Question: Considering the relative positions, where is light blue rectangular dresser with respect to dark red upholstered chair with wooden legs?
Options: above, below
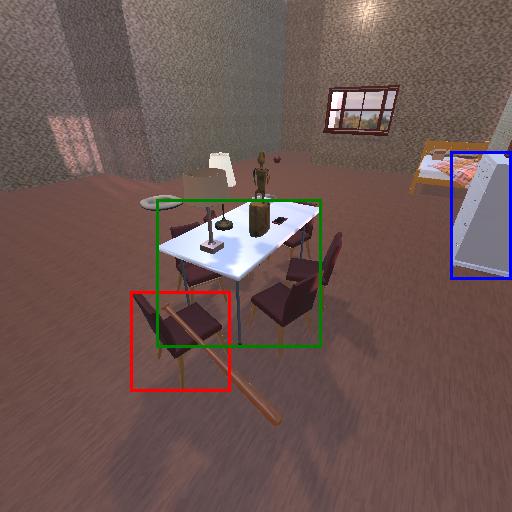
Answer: above